The image is an STFT spectrogram (time versus frequency) of a rotating-machine vibration signal. Diagnose the rotating machine from this image, choosing from: normal, misalignment, unbalance, looseness.
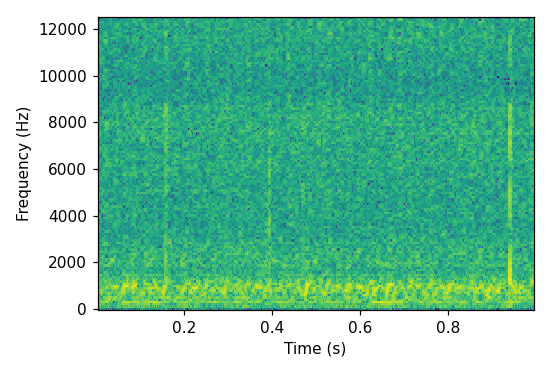
Answer: misalignment